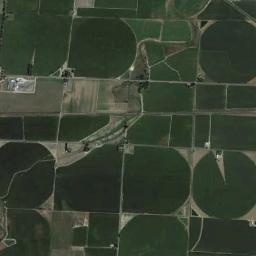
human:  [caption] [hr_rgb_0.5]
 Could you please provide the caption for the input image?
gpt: Several dark green circular or fan-shaped farmlands with different radians are on the ground and some other shapes of farmlands beside .

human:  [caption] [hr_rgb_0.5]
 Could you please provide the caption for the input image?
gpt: There are some deep green circle farmland and deep green square farmland .

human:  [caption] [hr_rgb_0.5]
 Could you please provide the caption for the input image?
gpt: Few green circular fields, Including circular ones .

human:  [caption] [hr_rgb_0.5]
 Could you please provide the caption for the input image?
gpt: Most round fields are green .

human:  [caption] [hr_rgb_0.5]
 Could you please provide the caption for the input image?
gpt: There are eight green circular farmlands .